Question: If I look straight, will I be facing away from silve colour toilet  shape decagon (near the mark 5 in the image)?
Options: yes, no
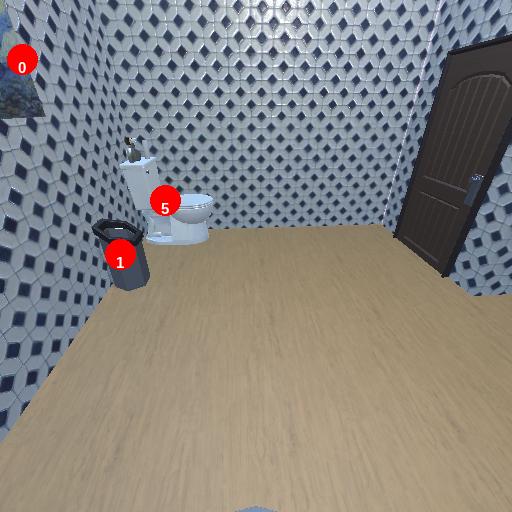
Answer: yes